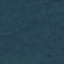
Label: Forest